Question: From my previous question: <URL> I figured out that the 'right:-10;' statement in:
'''
#nav li:after {
width:10px;
content:"";
background: url('tabRight.png');
position:absolute;
height:100%;
top:0;
right:-10; /*HERE*/
}
'''
completely messes up my tab menu layout an added doctype. If I remove that statement or set 'right:0;' everything is fixed and the doctype stays in place. There is a small problem however, shifting the right image over to the right 10 pixels is what made my "closing-doors" technique work. This is because the right sliding door has a background and when the doors are "closed" the right shift apparently didn't let the transparency be obscured by the left door. The picture below hopefully describe things better.

The blue border is the right door, the red is the element, the green is the element. The second picture shows the right shift done with the :after pseudo. Is there any way to fix this issue, or does anyone know a simple technique around this? The html code is in my previous question up above. Thanks in advance!
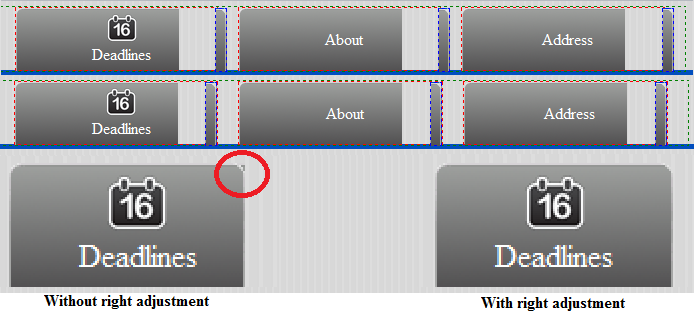
Answer: Units are required in standards mode. Use 'right: -10px;'.